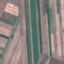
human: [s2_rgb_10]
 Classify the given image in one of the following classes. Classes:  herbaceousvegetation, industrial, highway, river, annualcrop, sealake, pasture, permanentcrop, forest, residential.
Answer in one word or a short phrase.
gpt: AnnualCrop